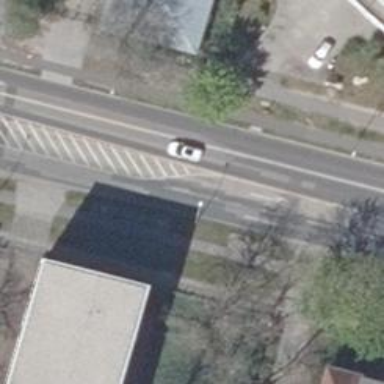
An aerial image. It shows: Secondary road with asphalt surface. There are separate sidewalks on both sides.